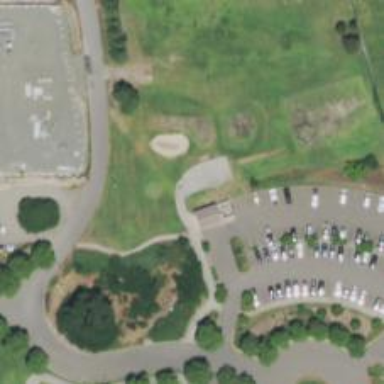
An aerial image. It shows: Footway leading to the Eagle Vines Golf Course.